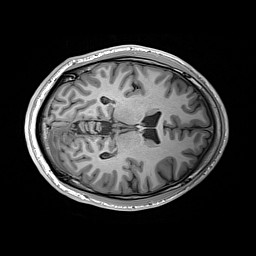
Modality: T1w
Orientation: axial
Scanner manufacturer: siemens
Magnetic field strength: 3 T
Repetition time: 2.2 s
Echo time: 0.00244 s